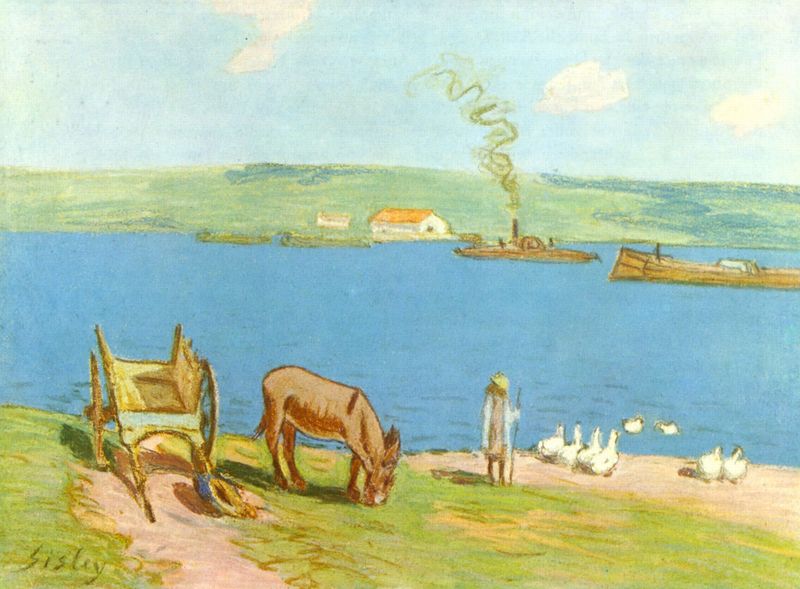
Titel: Flussufer
Künstler: Alfred Sisley
Institution: (Privatsammlung)
Schlagwörter: blau, gemälde, himmel, mann, meer, schatten, wasser, wolken, fluss, gelb, grün, impressionismus, landschaft, mädchen, see, ufer, braun, bunt, frau, hell, hut, kreide, licht, vordergrund, weiss, zeichnung, dach, gebäude, gras, haus, rasen, rot, tiere, weg, wiese, malerei, signatur, öl, horizont, häuser, hügel, natur, vögel, weide, pfad, qualm, rauch, sonne, wiesen, land, boot, boote, esel, kahn, karren, pferd, räder, hellblau, magd, schiff, schiffe, sommer, ente, gans, stab, studie, fischer, last, berge, leer, herde, kuh, rind, enten, kähne, wagen, dampf, dampfer, dampfschiff, querformat, raddampfer, sitzende, bauer, scheune, schwimmen, schwarm, geschirr, gänse, sonnig, maultier, gehöft, sisley, alfred sisley, hirte, hirtin, äsen, schwäne, bund, gürn, waagen, hühner, jahrhundert, frachter, siley, pastellig, ölkreide, motorboot, racuh, hirt, dampschiff, manner, eselskarren, schaufelrad, mädchne, bootsstege, gänsehrte, tere, nahre, hächter, 20., greas, buntstifft, ländlcih, dampfchiff